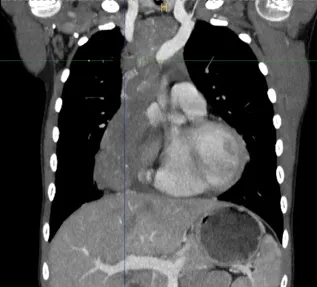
Preoperative computed tomography displaying the longitudinal dimension of the tumor, H indicating tumor height, showing its embedment around large thoracic vessels.
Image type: radiology (ct)